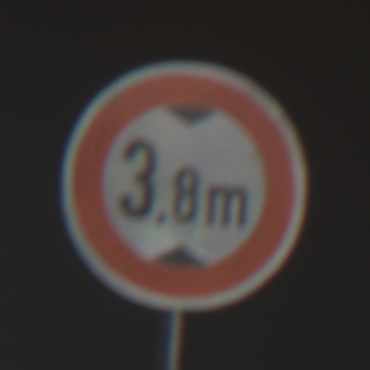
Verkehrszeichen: TatsaechlicheHoehe
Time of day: MorningAfternoon
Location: Outdoor (Urban)
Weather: Clear
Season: NotSpecified
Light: Natural